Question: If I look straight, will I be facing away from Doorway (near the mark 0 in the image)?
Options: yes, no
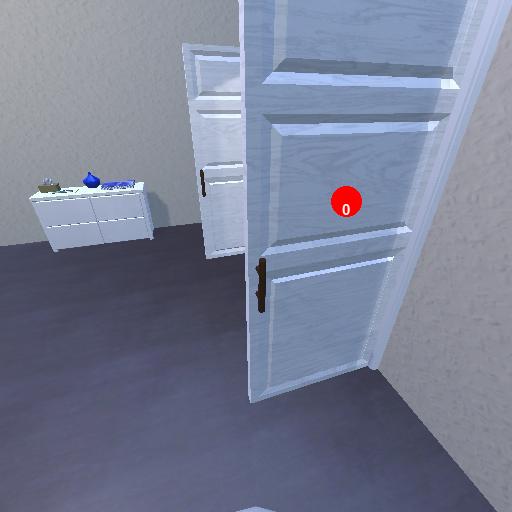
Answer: yes